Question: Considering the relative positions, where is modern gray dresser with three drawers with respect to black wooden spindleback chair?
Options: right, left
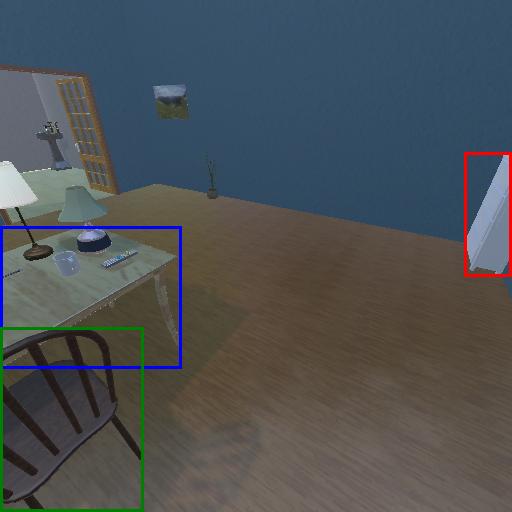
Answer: right